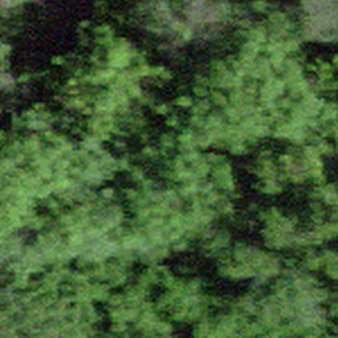
Label: other